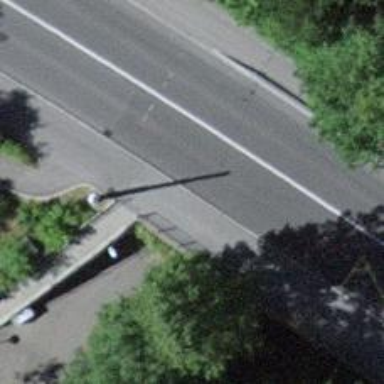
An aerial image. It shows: Set of steps on the road.